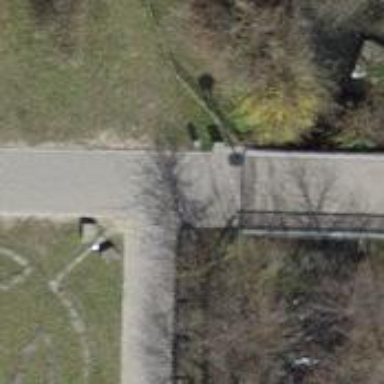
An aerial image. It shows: Footway with grass paver surface.